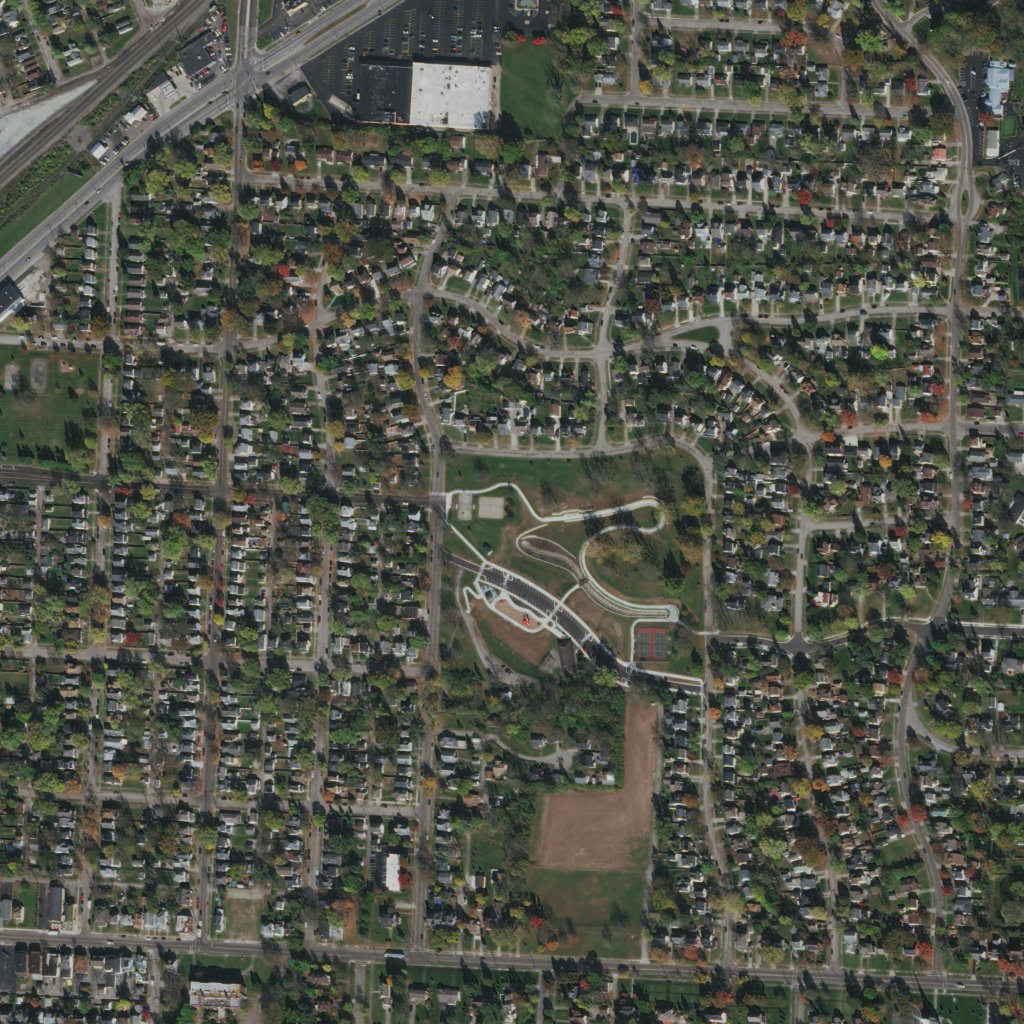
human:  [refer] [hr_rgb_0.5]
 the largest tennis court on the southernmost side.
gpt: <box>[[61, 61, 65, 64, 0]]</box>